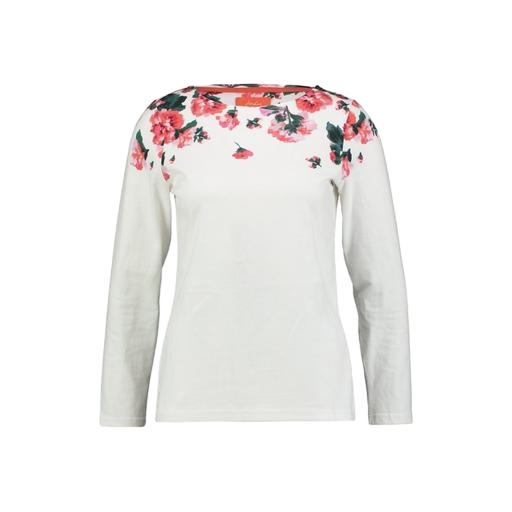
bateau shirt, longsleeve t-shirt, long-sleeve top, white background